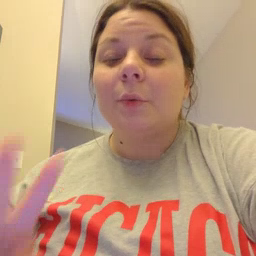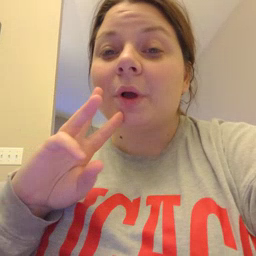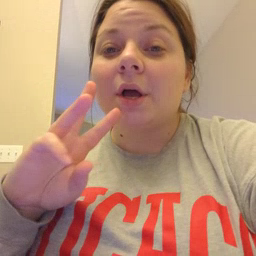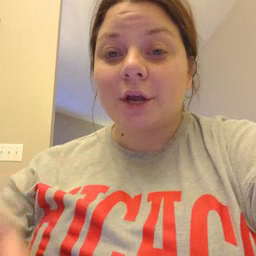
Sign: water